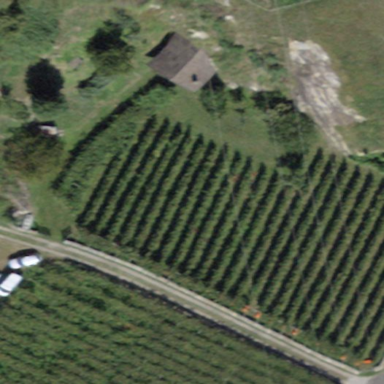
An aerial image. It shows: Beautiful vineyard in the countryside.